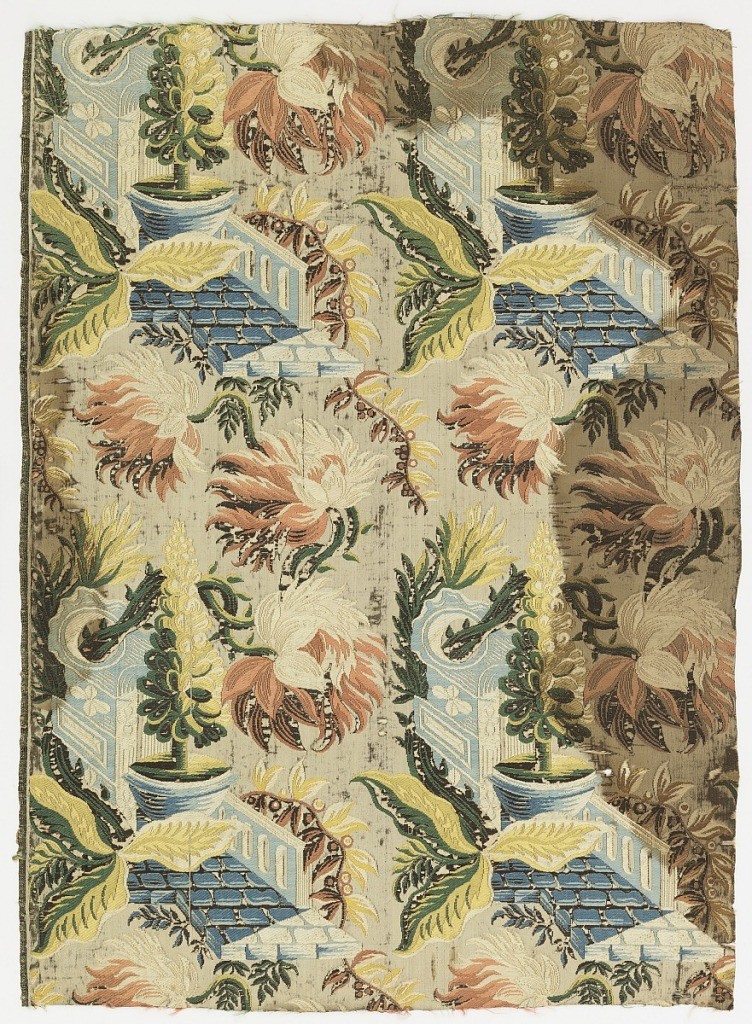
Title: Textile
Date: early 18th century
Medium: silk Technique: compound satin weave with discontinuous supplementary weft (brocaded)
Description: Woven silk textile with "bizarre" pattern showing large flowers and leaves against a background of architectural motifs including a balustrade and paved path with planter.